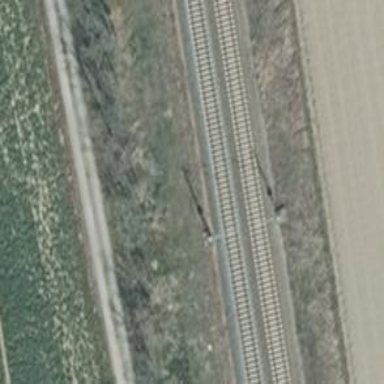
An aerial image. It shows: Milestone along the railway track with catenary mast.